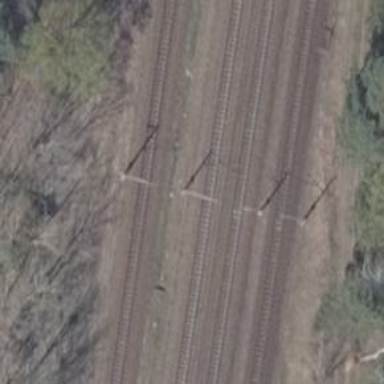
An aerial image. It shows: Milestone along the railway track with catenary mast.